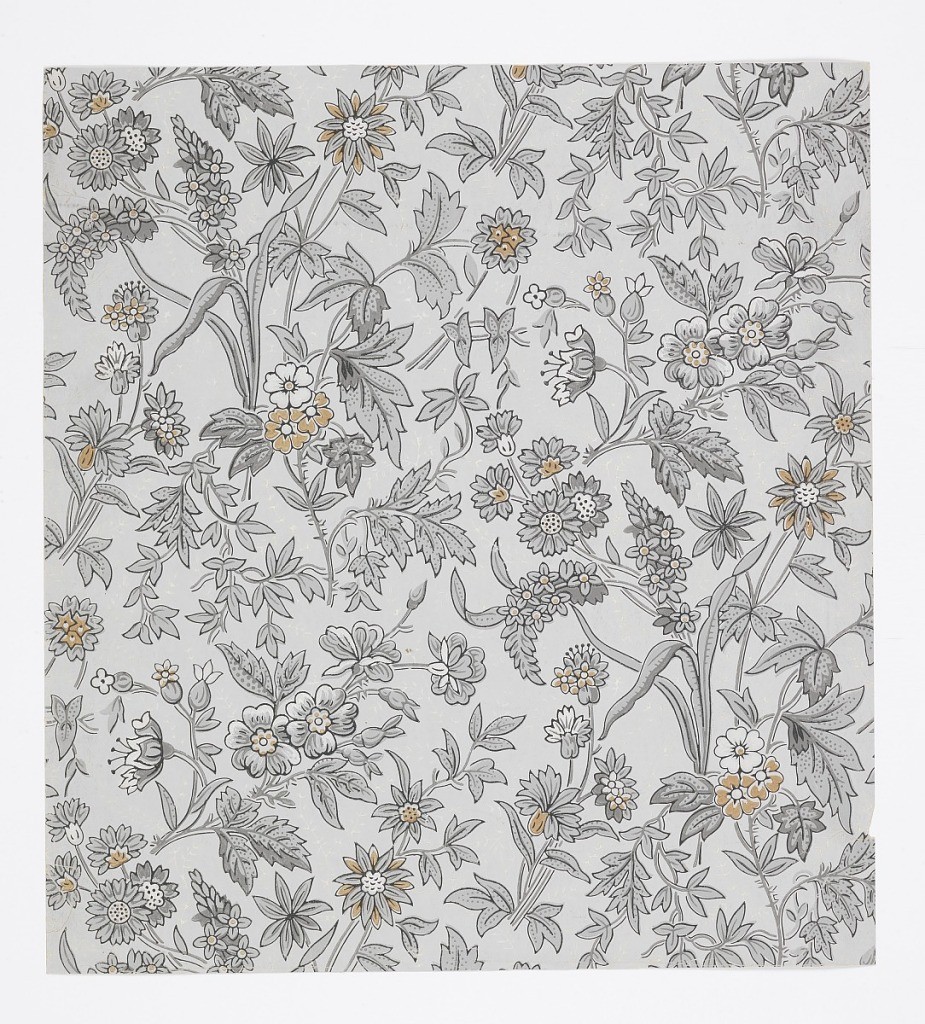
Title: Sidewall
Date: ca. 1880
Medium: Machine-printed paper
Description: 1970-26-4-cdd: Aesthetic or Anglo-Japanesque pattern with overlap...;     1970-26-4-cg: Aesthetic dense all-over pattern of scattered spri...